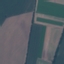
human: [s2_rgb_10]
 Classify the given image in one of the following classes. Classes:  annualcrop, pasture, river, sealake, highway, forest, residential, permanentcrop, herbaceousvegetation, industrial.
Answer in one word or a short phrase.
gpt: AnnualCrop